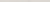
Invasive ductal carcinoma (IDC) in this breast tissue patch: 0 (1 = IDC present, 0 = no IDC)